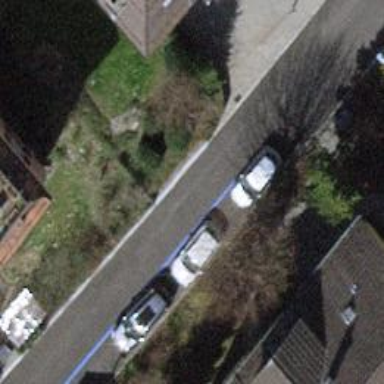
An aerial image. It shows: Hedge acting as barrier.